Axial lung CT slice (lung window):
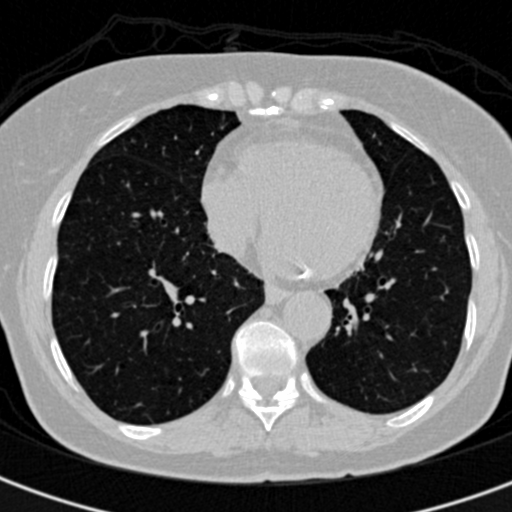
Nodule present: no